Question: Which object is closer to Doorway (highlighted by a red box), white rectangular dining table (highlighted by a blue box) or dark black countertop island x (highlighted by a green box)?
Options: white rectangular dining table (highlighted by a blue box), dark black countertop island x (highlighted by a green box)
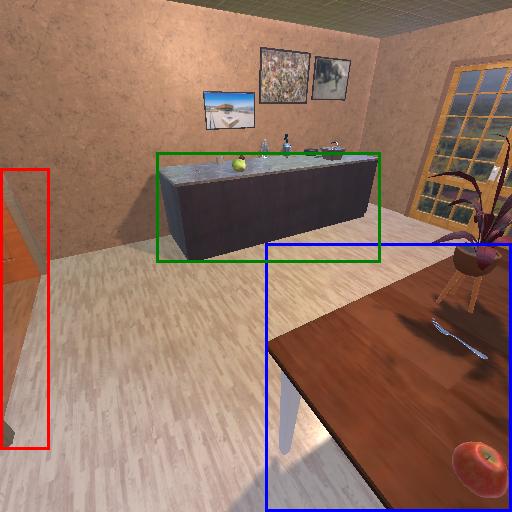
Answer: white rectangular dining table (highlighted by a blue box)